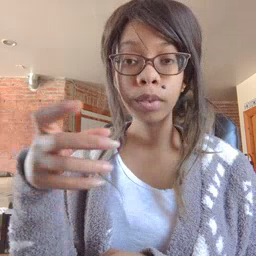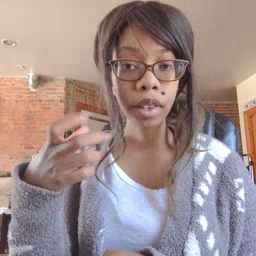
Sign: milk